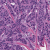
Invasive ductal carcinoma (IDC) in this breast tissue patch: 1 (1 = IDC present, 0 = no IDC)